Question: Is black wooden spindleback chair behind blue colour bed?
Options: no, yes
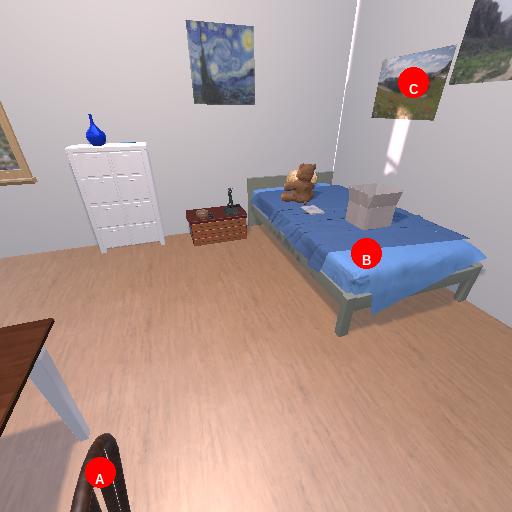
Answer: no